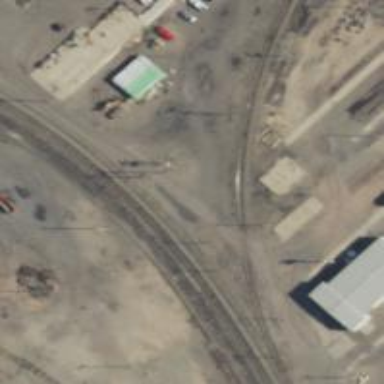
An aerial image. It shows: Railway level crossing.